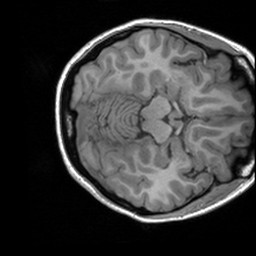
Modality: T1w
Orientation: axial
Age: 22
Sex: female
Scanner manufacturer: siemens
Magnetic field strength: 3 T
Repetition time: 1.9 s
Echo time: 0.00226 s